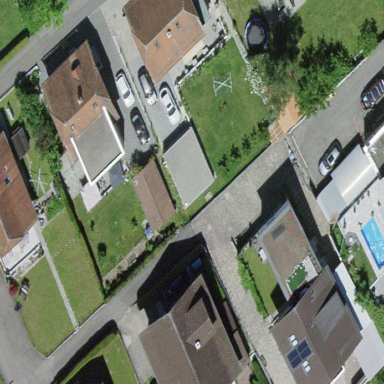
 designed for leisure activities on land."